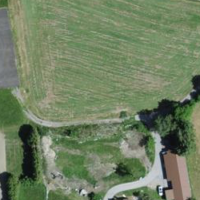
EUNIS habitat code: 57
Species observed at this site:
Dactylorhiza sambucina